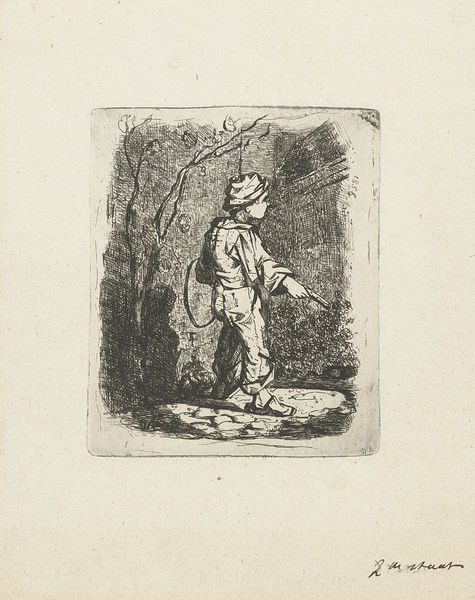
Titel: Jongetje met hoepel
Künstler: Willem Cornelis van Dijk
Standort: Amsterdam
Institution: Rijksmuseum
Schlagwörter: baum, mann, weiß, hut, schwarz, zeichnung, weg, hose, jacke, mütze, stock, kopfbedeckung, pflaster, schuhe, sandalen, junge, radierung, schlappen, reif